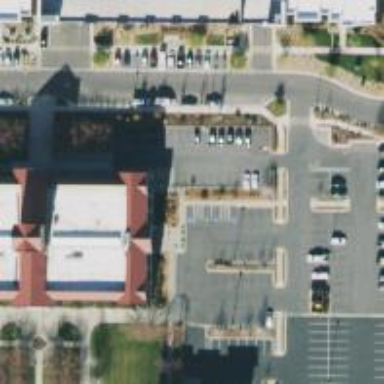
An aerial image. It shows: Parking space.